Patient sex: M
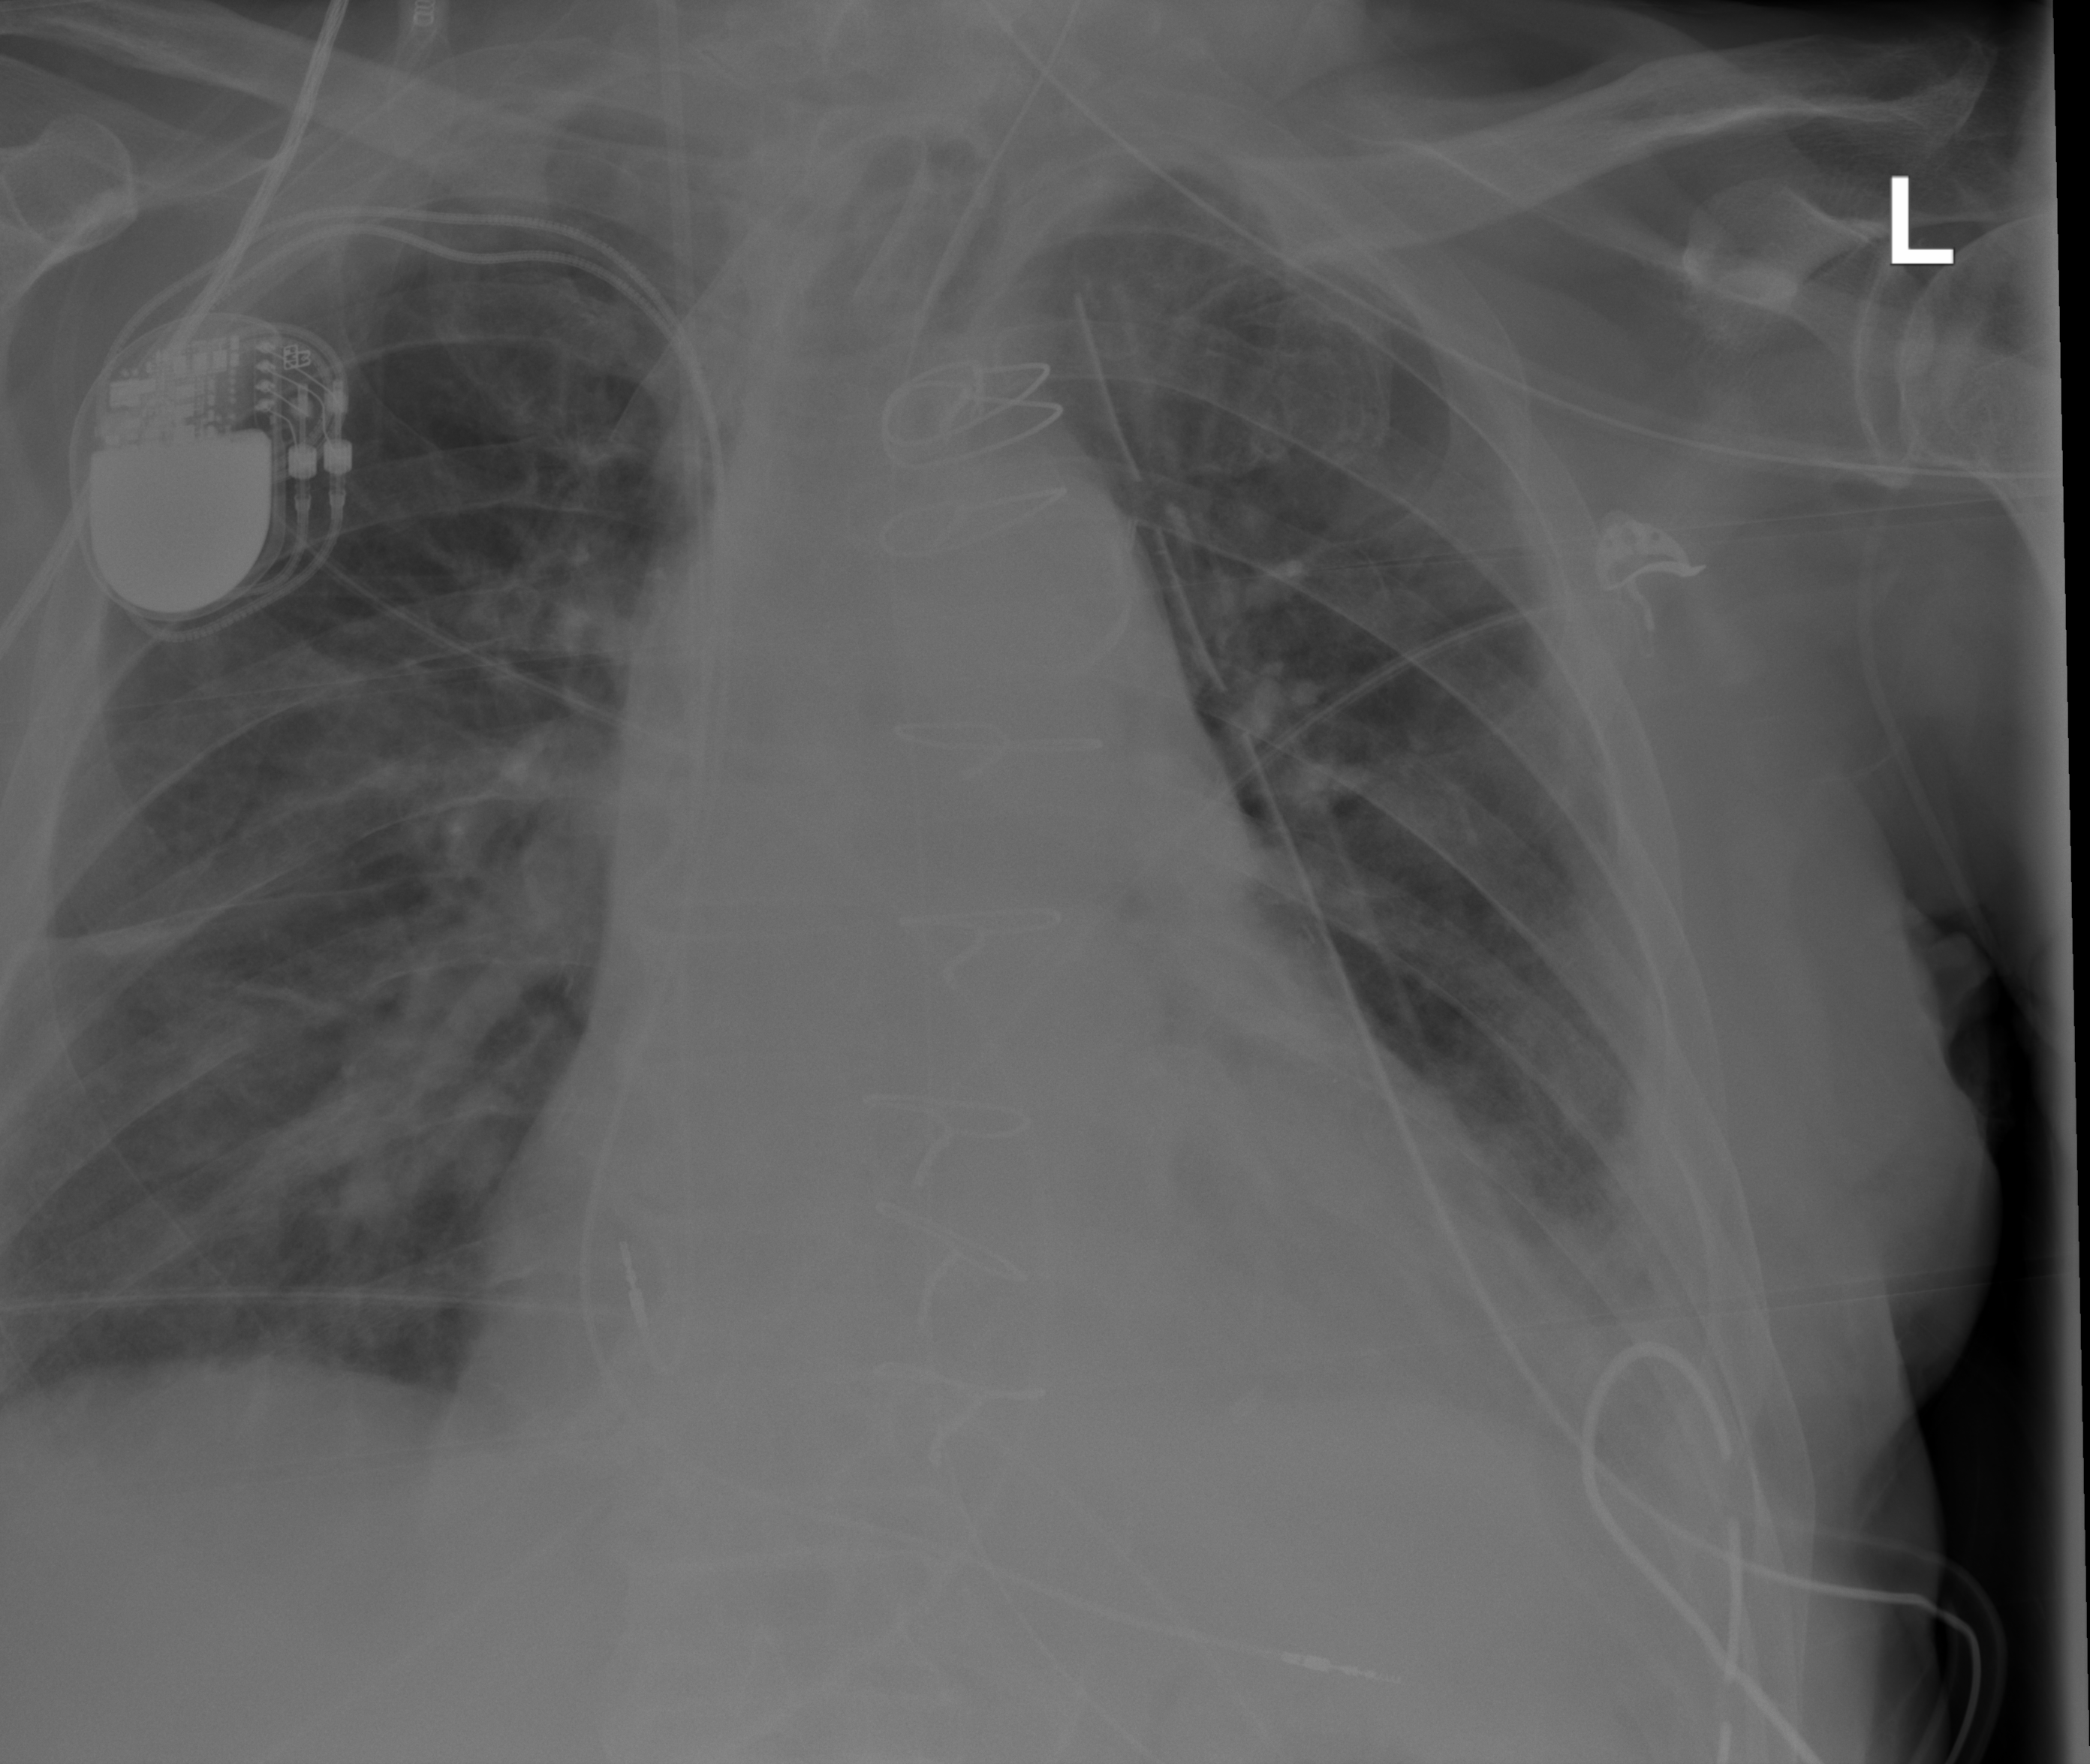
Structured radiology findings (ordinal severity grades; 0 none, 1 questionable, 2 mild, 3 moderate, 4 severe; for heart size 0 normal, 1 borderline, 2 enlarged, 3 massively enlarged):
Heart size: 2
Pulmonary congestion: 1
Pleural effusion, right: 0
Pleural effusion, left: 2
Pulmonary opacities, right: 2
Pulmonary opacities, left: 1
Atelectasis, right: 2
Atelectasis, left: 2